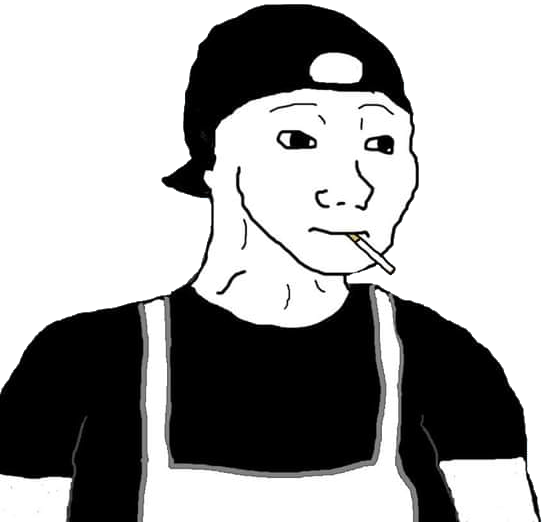
Label: 5_Doomer